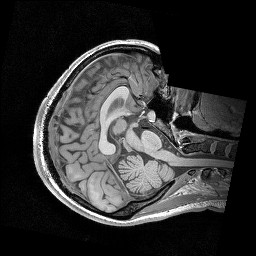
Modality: T1w
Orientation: axial